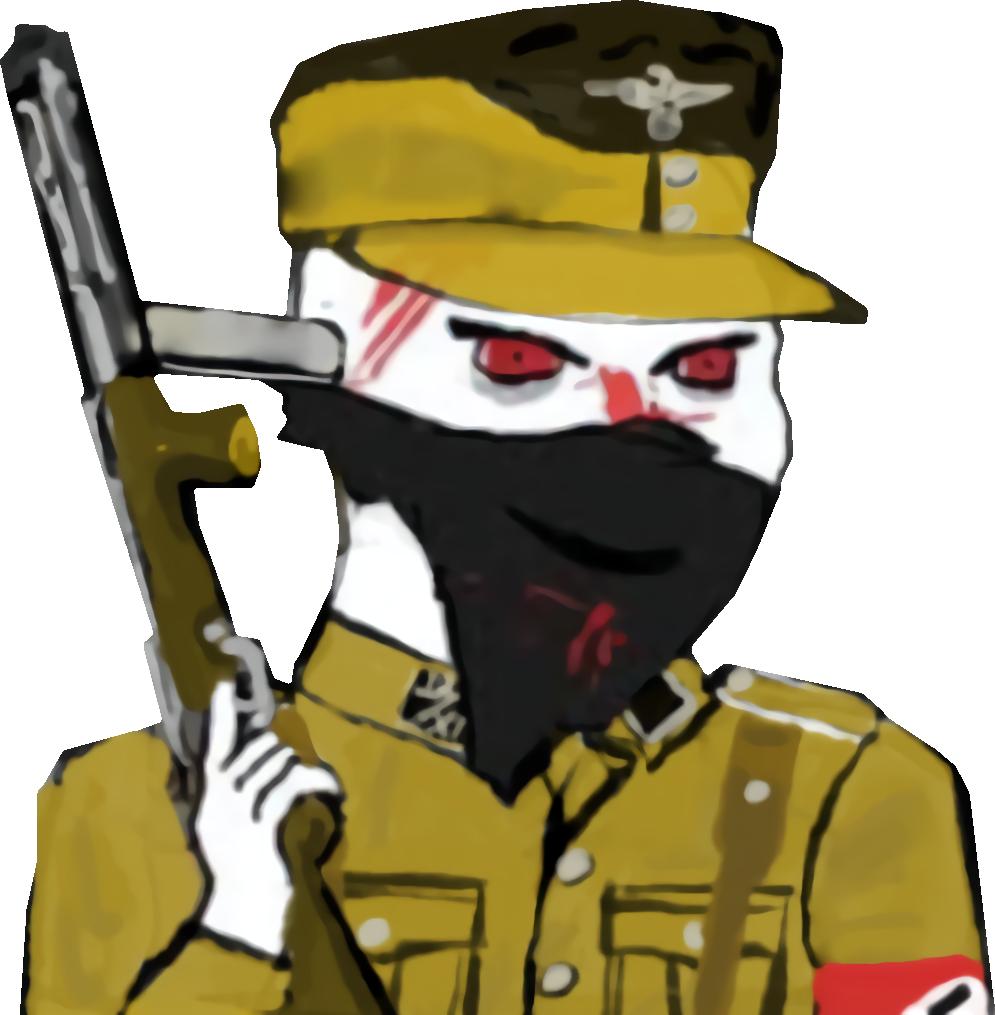
Label: 5_Oomer